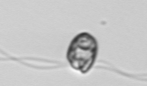
Label: flagellate_morphotype1